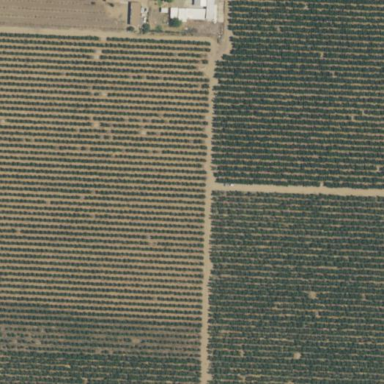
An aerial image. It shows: Orchard planted with peach trees.